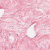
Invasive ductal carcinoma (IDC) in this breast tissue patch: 0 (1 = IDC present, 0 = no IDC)